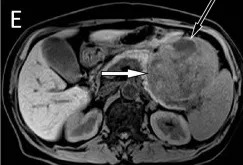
A slight hyposignal on T1WI.
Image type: radiology (mri)